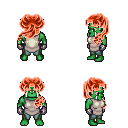
a pixel art fantasy rpg character, male body template, orc, green skin, white tunic, teal pants, red princess hairstyle, metal gloves, four views (front, back, left, right), 2x2 character sprite sheet, small pixel art, hard edges, no anti-aliasing